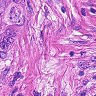
Metastatic tissue present: yes